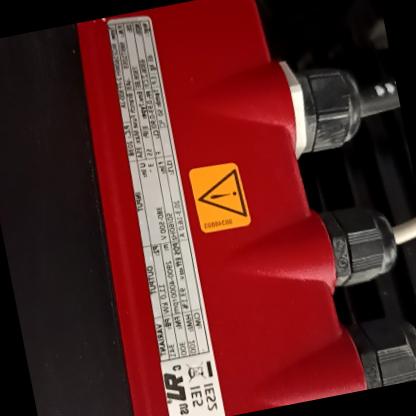
Klasa: tabliczka-znamionowa